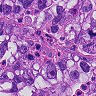
Metastatic tissue present: yes